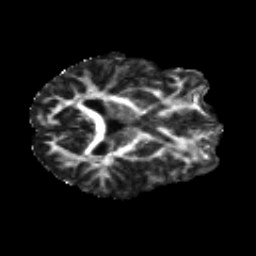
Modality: FA
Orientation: axial
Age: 21
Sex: male
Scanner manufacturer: siemens
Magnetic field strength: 3 T
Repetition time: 8.8 s
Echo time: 0.085 s